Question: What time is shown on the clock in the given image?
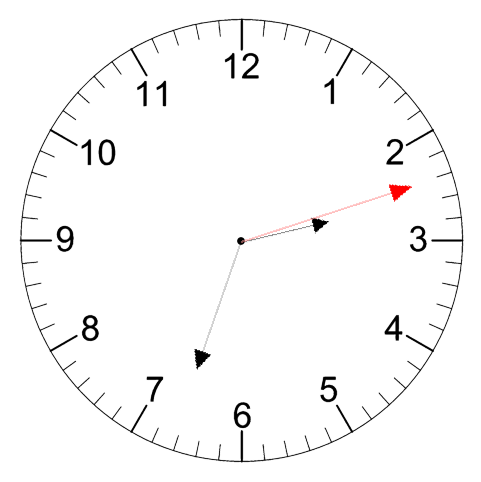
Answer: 02:33:12